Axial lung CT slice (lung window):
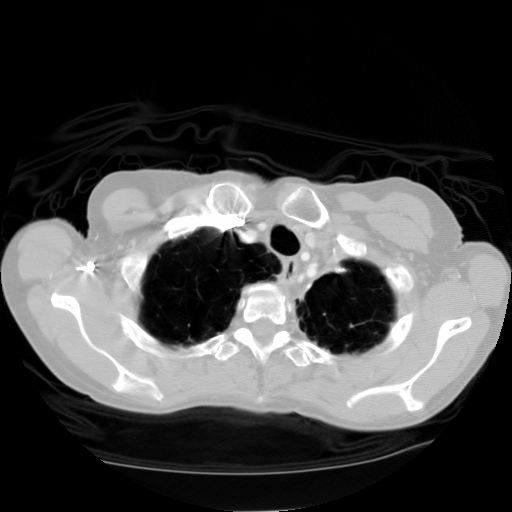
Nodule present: no